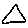
Label: triangle